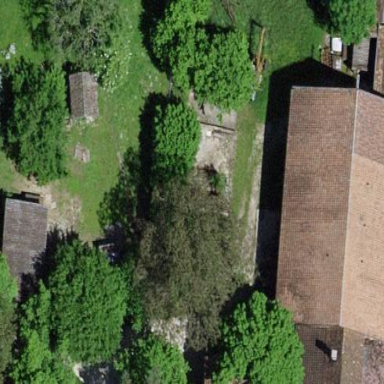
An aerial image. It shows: Farmyard area.